Question: just curious on what im doing wrong here, the principle should work. Can anyone give me a hand?
The Code runs fine, but seems to not add them into my comboboxes
normal thread start like so
'''
t1 = New Thread(New ThreadStart(AddressOf GetNewClientData))
t1.Start()
'''
data is not empty or null... :)
'''
Function GetNewClientData()
Try
Dim con As New SqlConnection
Dim myConString As String = My.Settings.ConString
Dim objcommand As SqlCommand = New SqlCommand
With objcommand
.Connection = con
Dim cmdText As String = "SELECT distinct Applicant,Client,Market,Project from AAClient order by Client"
.CommandText = cmdText
End With
con.ConnectionString = myConString
con.Open()
Using readerObj As SqlClient.SqlDataReader = objcommand.ExecuteReader
'This will loop through all returned records
While readerObj.Read
addClientInvoke(readerObj("Client").ToString)
addApplicantInvoke(readerObj("Client").ToString)
addMarketInvoke(readerObj("Client").ToString)
addProjectInvoke(readerObj("Client").ToString)
End While
End Using
con.Close()
Catch ex As Exception
End Try
Return Nothing
End Function
Delegate Sub addApplicant(s As String)
Sub addApplicantInvoke(ByVal s As String)
If CreateNewSite.cbApplicant.InvokeRequired Then
Dim d As New addApplicant(AddressOf addApplicantInvoke)
CreateNewSite.cbApplicant.Invoke(d, New Object() {s})
Else
CreateNewSite.cbApplicant.Items.Add(s)
End If
End Sub
Delegate Sub addClient(s As String)
Sub addClientInvoke(ByVal s As String)
If CreateNewSite.cbClient.InvokeRequired Then
Dim d As New addClient(AddressOf addClientInvoke)
CreateNewSite.cbClient.Invoke(d, New Object() {s})
Else
CreateNewSite.cbClient.Items.Add(s)
End If
End Sub
Delegate Sub addMarket(s As String)
Sub addMarketInvoke(ByVal s As String)
If CreateNewSite.cbMarket.InvokeRequired Then
Dim d As New addMarket(AddressOf addMarketInvoke)
CreateNewSite.cbMarket.Invoke(d, New Object() {s})
Else
CreateNewSite.cbMarket.Items.Add(s)
End If
End Sub
Delegate Sub addProject(s As String)
Sub addProjectInvoke(ByVal s As String)
If CreateNewSite.cbProject.InvokeRequired Then
Dim d As New addProject(AddressOf addProjectInvoke)
CreateNewSite.cbProject.Invoke(d, New Object() {s})
Else
CreateNewSite.cbProject.Items.Add(s)
End If
End Sub
'''
possibly how i'm calling the delegate??
any help is appreciated

**** thanks to @jods here is the working code with one of the invoke methods****
> starting thread in another modul
'''
t1 = New Thread(New ParameterizedThreadStart(AddressOf GetNewClientData))
t1.Start(Me)
'''
> Code within the Modul
'''
Function GetNewClientData(ByVal oldForm As CreateNewSite)
Try
Dim con As New SqlConnection
Dim myConString As String = My.Settings.ConString
Dim objcommand As SqlCommand = New SqlCommand
With objcommand
.Connection = con
Dim cmdText As String = "SELECT distinct Applicant,Client,Market,Project from AAClient order by Client"
.CommandText = cmdText
End With
con.ConnectionString = myConString
con.Open()
Using readerObj As SqlClient.SqlDataReader = objcommand.ExecuteReader
'This will loop through all returned records
While readerObj.Read
addApplicantInvoke(readerObj("Applicant").ToString, oldForm)
addClientInvoke(readerObj("Client").ToString)
addMarketInvoke(readerObj("Market").ToString)
addProjectInvoke(readerObj("Project").ToString)
End While
End Using
con.Close()
Catch ex As Exception
MsgBox(ex)
End Try
Return Nothing
End Function
Delegate Sub addApplicant(s As String, oldform As CreateNewSite)
Sub addApplicantInvoke(ByVal s As String, ByVal oldform As CreateNewSite)
If oldform.InvokeRequired Then
Dim d As New addApplicant(AddressOf addApplicantInvoke)
oldform.cbApplicant.Invoke(d, New Object() {s, oldform})
Else
oldform.cbApplicant.Items.Add(s)
End If
End Sub
'''
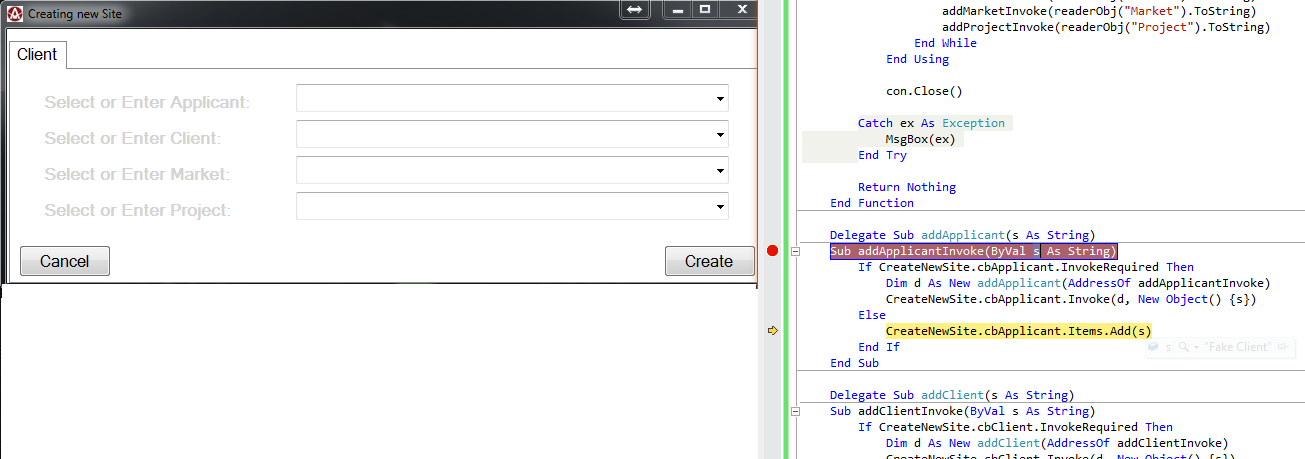
Answer: The problem is 'CreateNewSite.cbProject'. CreateNewSite is not your form instance. It's a nifty :p VB.NET feature called the default form instance:
You need to pass the correct form instance (i.e. 'Me' / 'this') to your background thread.